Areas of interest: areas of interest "Cinema"
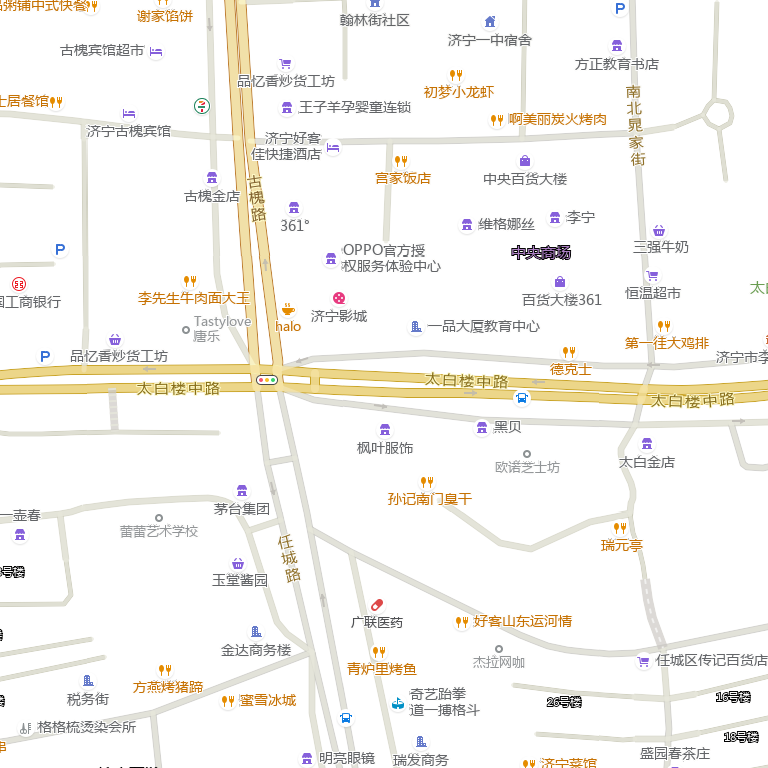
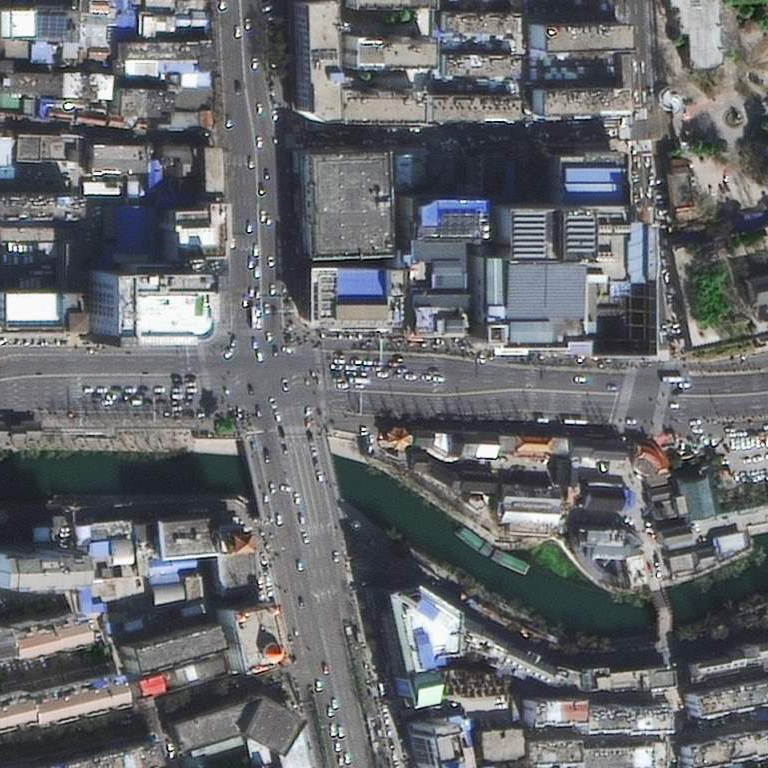